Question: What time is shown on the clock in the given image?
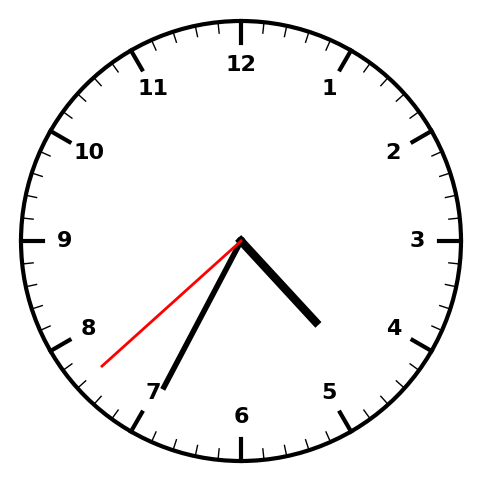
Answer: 04:34:38